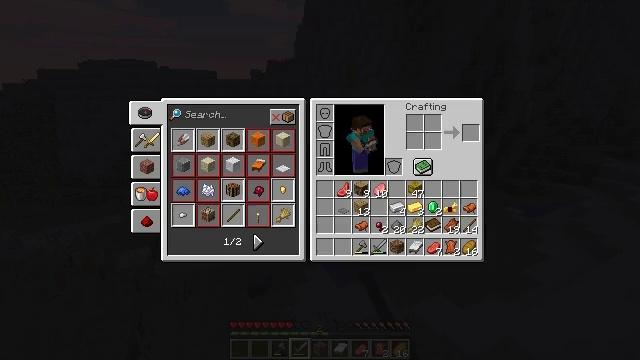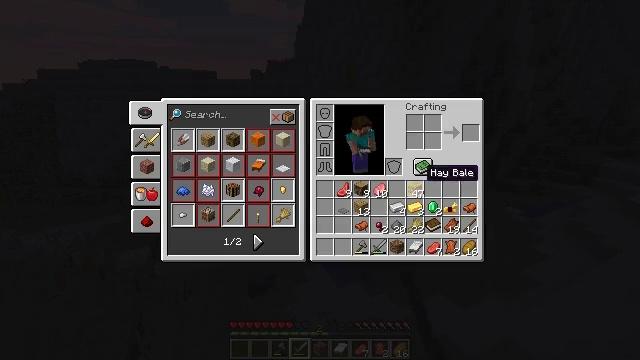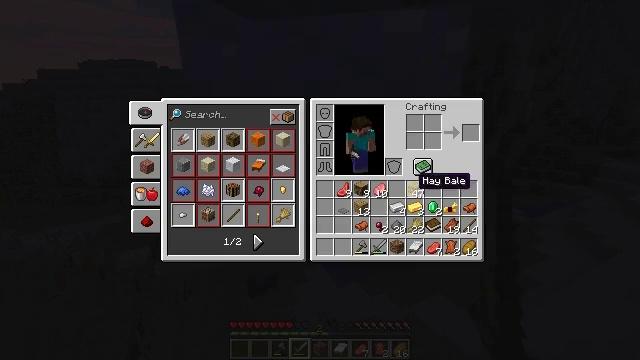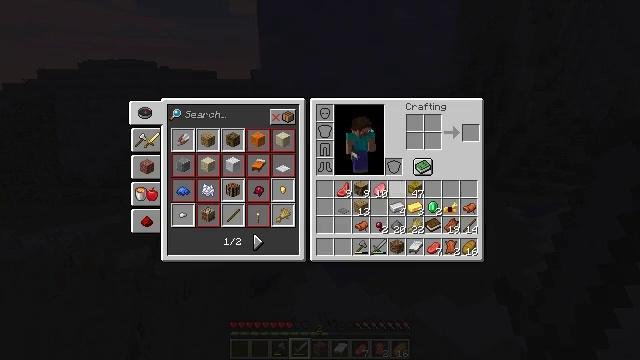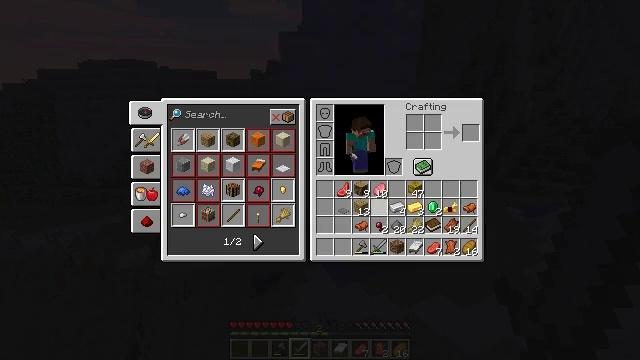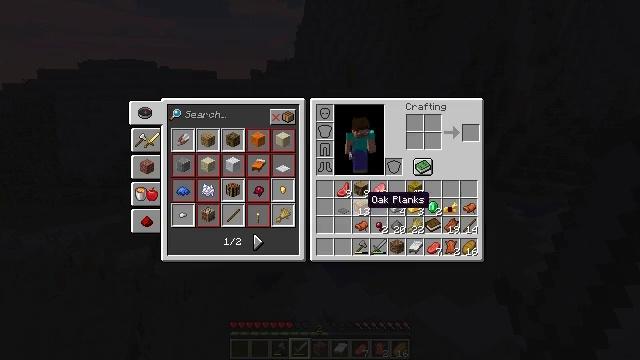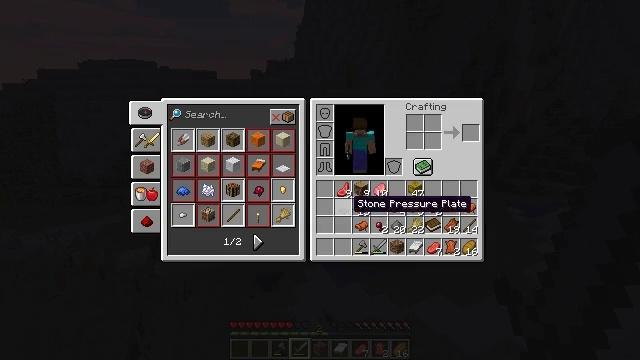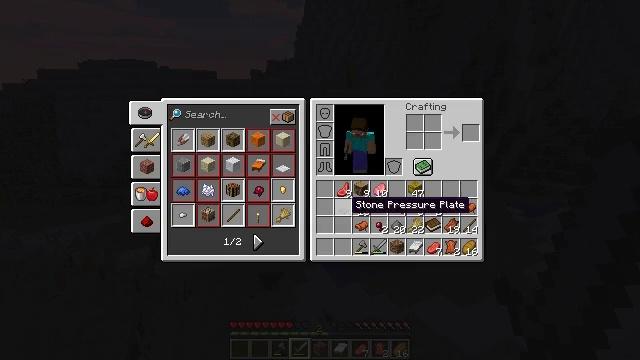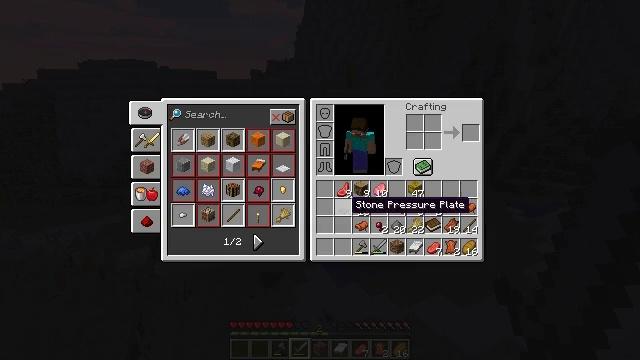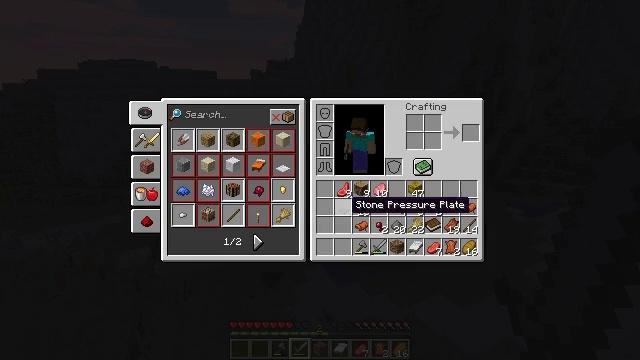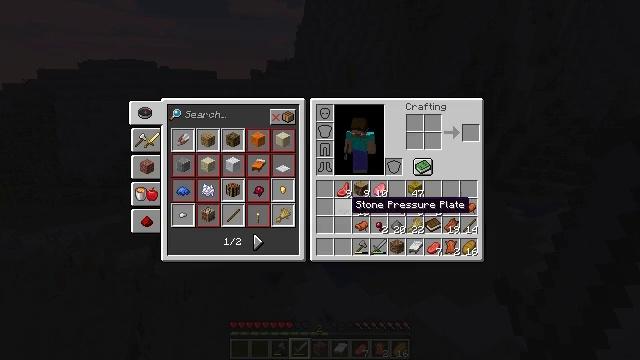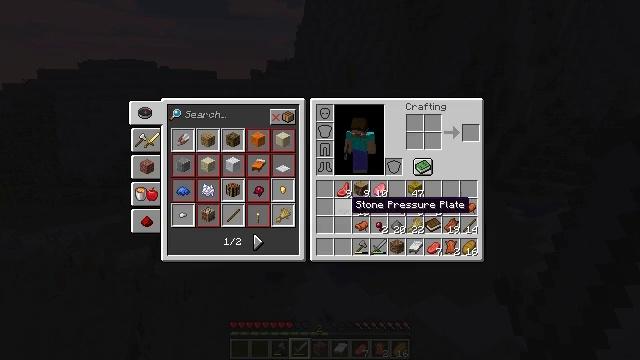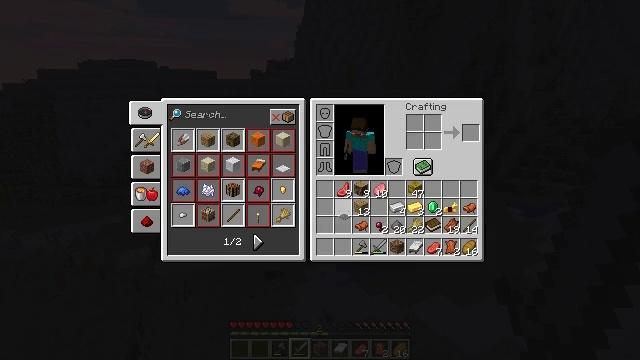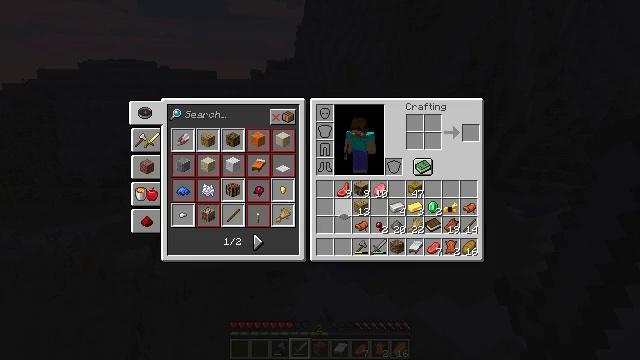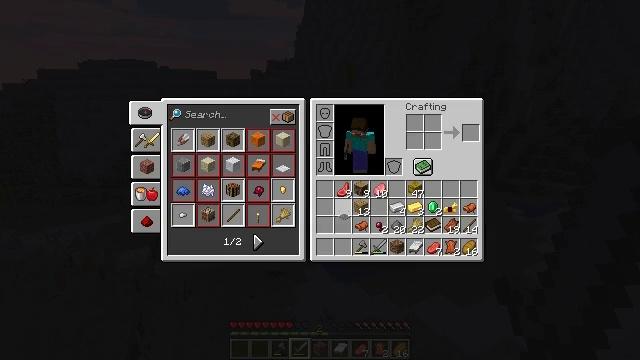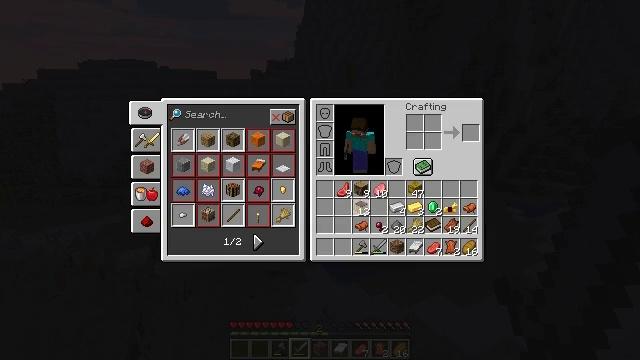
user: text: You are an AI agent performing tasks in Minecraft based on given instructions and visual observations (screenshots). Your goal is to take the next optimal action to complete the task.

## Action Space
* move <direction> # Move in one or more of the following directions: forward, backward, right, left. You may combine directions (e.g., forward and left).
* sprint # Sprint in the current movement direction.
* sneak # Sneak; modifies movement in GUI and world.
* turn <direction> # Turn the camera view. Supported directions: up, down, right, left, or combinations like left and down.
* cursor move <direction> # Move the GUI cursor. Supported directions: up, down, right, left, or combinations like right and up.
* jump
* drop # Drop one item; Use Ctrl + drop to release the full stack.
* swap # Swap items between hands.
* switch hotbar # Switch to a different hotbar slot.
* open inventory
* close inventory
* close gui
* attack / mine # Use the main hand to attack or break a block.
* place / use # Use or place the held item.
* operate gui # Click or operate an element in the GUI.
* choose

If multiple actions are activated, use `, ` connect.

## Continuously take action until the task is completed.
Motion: motion action
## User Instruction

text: Remove a stone pressure plate from the inventory.
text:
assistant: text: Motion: open gui
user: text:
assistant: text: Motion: cursor move left and down
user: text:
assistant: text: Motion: cursor move left
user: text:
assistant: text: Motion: cursor move left and down
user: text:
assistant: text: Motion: cursor move left
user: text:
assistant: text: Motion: cursor move left
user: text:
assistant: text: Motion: no_op
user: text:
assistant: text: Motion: no_op
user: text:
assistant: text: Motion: no_op
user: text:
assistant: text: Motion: no_op
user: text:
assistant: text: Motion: no_op
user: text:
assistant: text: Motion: operate gui
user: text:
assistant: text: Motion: operate gui
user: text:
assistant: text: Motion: operate gui
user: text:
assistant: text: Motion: cursor move right and up, operate gui
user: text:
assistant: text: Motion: cursor move right and up
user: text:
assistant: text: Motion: cursor move right and up
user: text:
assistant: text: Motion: cursor move right and up
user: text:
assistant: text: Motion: operate gui
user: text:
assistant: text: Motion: operate gui
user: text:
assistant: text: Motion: operate gui
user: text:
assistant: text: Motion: cursor move left and down
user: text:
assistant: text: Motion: cursor move left and down
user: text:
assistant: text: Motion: cursor move left and down
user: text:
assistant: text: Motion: cursor move left and down
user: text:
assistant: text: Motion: cursor move left and down
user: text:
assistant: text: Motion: no_op